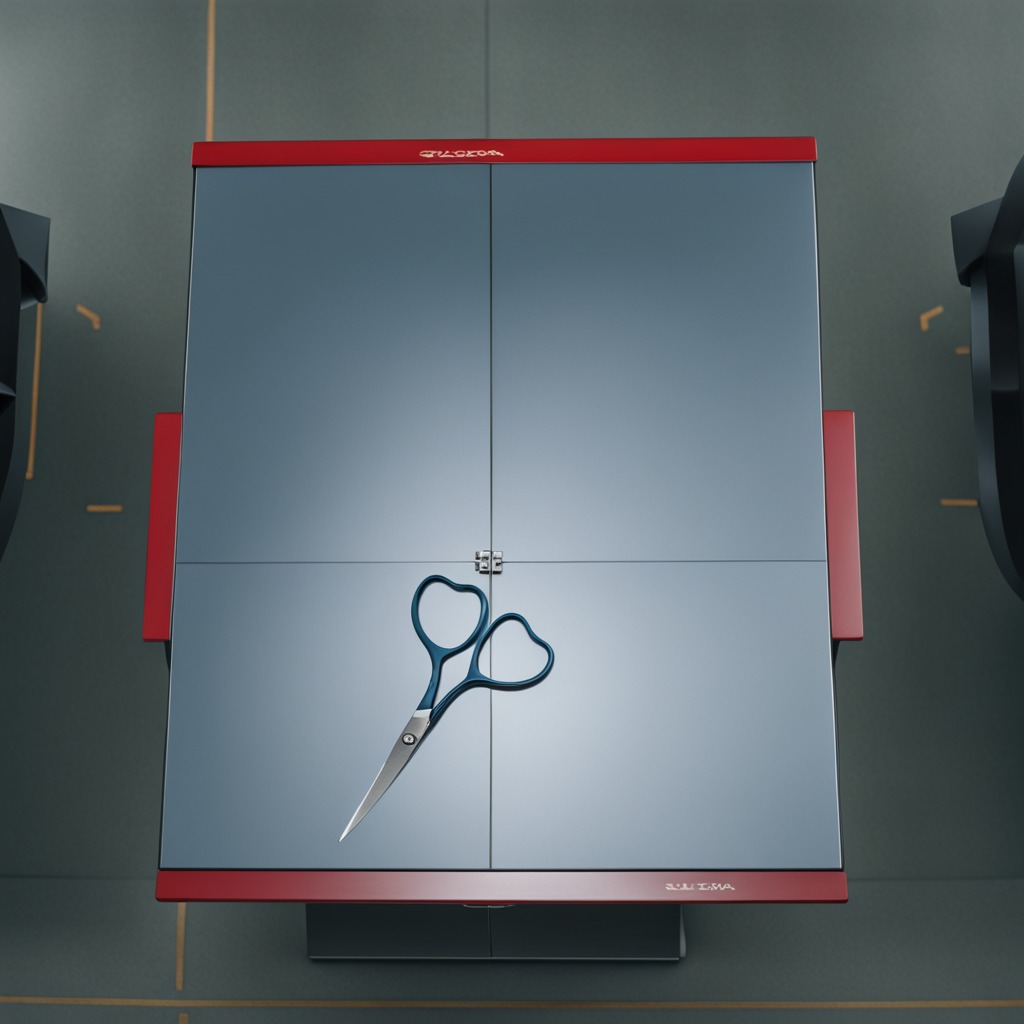
A scissor is lying on the toolbox surface.